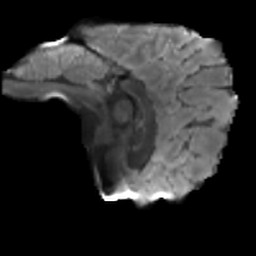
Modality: T2w
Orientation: sagittal
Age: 25
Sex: male
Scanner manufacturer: siemens
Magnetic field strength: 3 T
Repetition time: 3.5 s
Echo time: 0.086 s